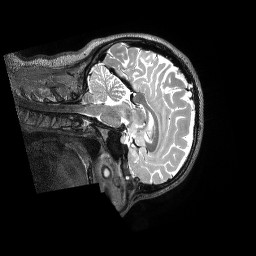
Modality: T2w
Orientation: sagittal
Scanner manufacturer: siemens
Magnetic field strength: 3 T
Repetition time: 3.2 s
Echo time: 0.563 s